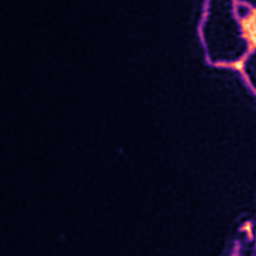
Label: Super-resolution ER image